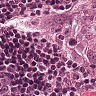
Metastatic tissue present: yes